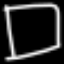
Label: square